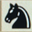
Piece: bN